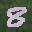
Label: 8